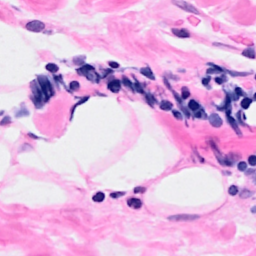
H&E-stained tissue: Breast